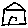
Label: house